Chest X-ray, PA view. Patient: 39 years old, sex M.
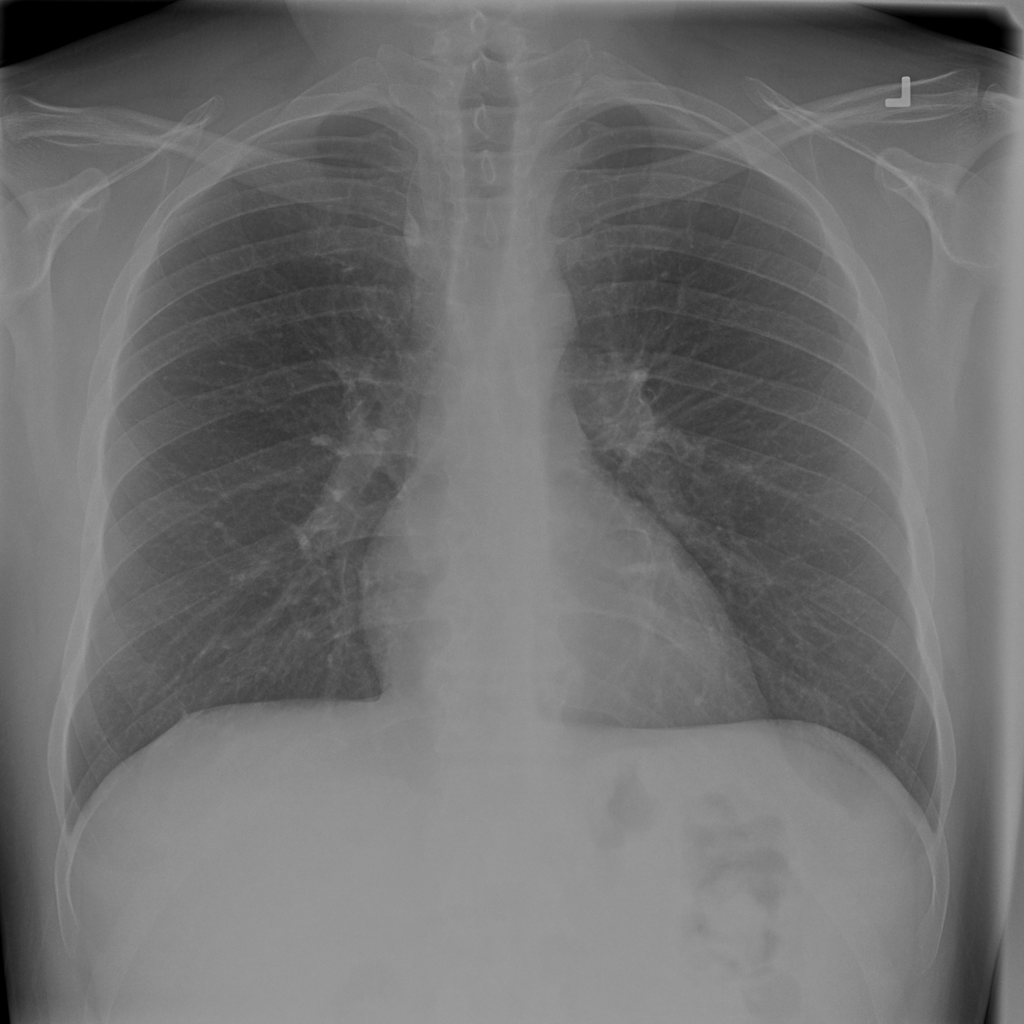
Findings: No Finding